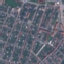
Land use / land cover: Residential